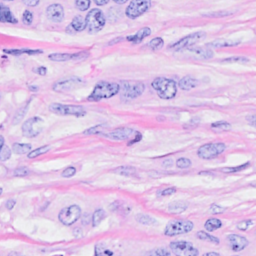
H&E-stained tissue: Breast